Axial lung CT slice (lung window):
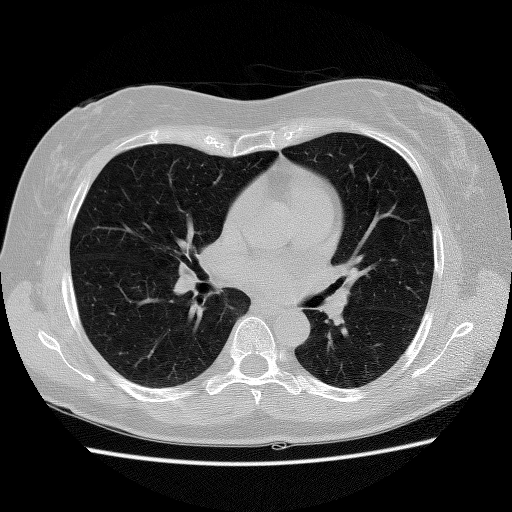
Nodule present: no